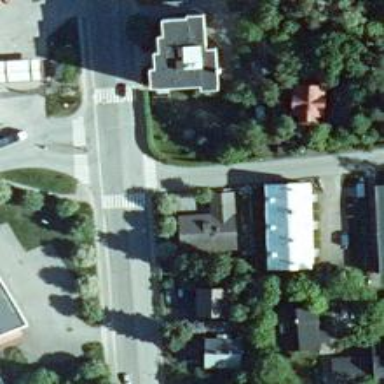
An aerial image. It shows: Asphalt footway with uncontrolled crossing.